Question: I have a method in my page view controller class thats meant to produce a set of numbers once, but instead it seems to fire twice for some reason? Can anyone tell me why its firing twice?
This is what the console fires

What is happening, why isnt it working like it should?
I want my page view controllers to loop as the user scrolls forward, while I have five different numbers that constantly go up at the same time but don't loop, they just infinitely increase.
Swipe Backwards method
'''
-(UIViewController *)pageViewController:(UIPageViewController *)pageViewController
viewControllerBeforeViewController:(UIViewController *)viewController
{
NSUInteger currentIndex = [myViewControllers indexOfObject:viewController];
swipeTotal = swipeTotal - 1;
if (swipeTotal > 4) {
firstFive = true;
// NSLog(@"First Five Passed");
}else{
firstFive = false;
// NSLog(@"First Five False");
}
// NSLog(@"Swipe Total is %d",swipeTotal);
if (currentIndex == 0) {
swipeContent1 = swipeTotal;
swipeContent2 = swipeTotal + 1;
swipeContent3 = swipeTotal + 2;
swipeContent4 = swipeTotal - 2;
swipeContent5 = swipeTotal - 1;
}
if (currentIndex == 1) {
swipeContent1 = swipeTotal - 1;
swipeContent2 = swipeTotal;
swipeContent3 = swipeTotal + 1;
swipeContent4 = swipeTotal + 2;
swipeContent5 = swipeTotal - 2;
}
if (currentIndex == 2) {
swipeContent1 = swipeTotal - 2;
swipeContent2 = swipeTotal - 1;
swipeContent3 = swipeTotal;
swipeContent4 = swipeTotal + 1;
swipeContent5 = swipeTotal + 2;
}
if (currentIndex == 3) {
swipeContent1 = swipeTotal + 2;
swipeContent2 = swipeTotal - 2;
swipeContent3 = swipeTotal - 1;
swipeContent4 = swipeTotal;
swipeContent5 = swipeTotal + 1;
}
if (currentIndex == 4) {
swipeContent1 = swipeTotal + 1;
swipeContent2 = swipeTotal + 2;
swipeContent3 = swipeTotal - 2;
swipeContent4 = swipeTotal - 1;
swipeContent5 = swipeTotal;
}
if (firstFive == true) {
if (currentIndex == 0) {
currentIndex = 4;
}else{
--currentIndex;
currentIndex = currentIndex % (myViewControllers.count);
}
}else{
if (currentIndex > 0)
{
return [myViewControllers objectAtIndex:currentIndex-1];
// return the previous viewcontroller
} else
{
return nil;
// do nothing
}
}
/*
content1 = [users objectAtIndex:swipeContent1];
content2 = [users objectAtIndex:swipeContent2];
content3 = [users objectAtIndex:swipeContent3];
content4 = [users objectAtIndex:swipeContent4];
content5 = [users objectAtIndex:swipeContent5]; */
NSLog(@"Content 1 = %d",swipeContent1);
NSLog(@"Content 2 = %d",swipeContent2);
NSLog(@"Content 3 = %d",swipeContent3);
NSLog(@"Content 4 = %d",swipeContent4);
NSLog(@"Content 5 = %d",swipeContent5);
return [myViewControllers objectAtIndex:currentIndex];
}
'''
Swipe forwards method
'''
-(UIViewController *)pageViewController:(UIPageViewController *)pageViewController
viewControllerAfterViewController:(UIViewController *)viewController
{
NSUInteger currentIndex = [myViewControllers indexOfObject:viewController];
if (swipeTotal > 4) {
firstFive = true;
// NSLog(@"First Five Passed");
}else{
firstFive = false;
// NSLog(@"First Five False");
}
// NSLog(@"Swipe Total is %d",swipeTotal);
++currentIndex;
currentIndex = currentIndex % (myViewControllers.count);
swipeTotal = swipeTotal + 1;
if (currentIndex == 0) {
swipeContent1 = swipeTotal;
swipeContent2 = swipeTotal + 1;
swipeContent3 = swipeTotal + 2;
swipeContent4 = swipeTotal - 2;
swipeContent5 = swipeTotal - 1;
} else if (currentIndex == 1) {
swipeContent1 = swipeTotal - 1;
swipeContent2 = swipeTotal;
swipeContent3 = swipeTotal + 1;
swipeContent4 = swipeTotal + 2;
swipeContent5 = swipeTotal - 2;
} else if (currentIndex == 2) {
swipeContent1 = swipeTotal - 2;
swipeContent2 = swipeTotal - 1;
swipeContent3 = swipeTotal;
swipeContent4 = swipeTotal + 1;
swipeContent5 = swipeTotal + 2;
} else if (currentIndex == 3) {
swipeContent1 = swipeTotal + 2;
swipeContent2 = swipeTotal - 2;
swipeContent3 = swipeTotal - 1;
swipeContent4 = swipeTotal;
swipeContent5 = swipeTotal + 1;
} else if (currentIndex == 4) {
swipeContent1 = swipeTotal + 1;
swipeContent2 = swipeTotal + 2;
swipeContent3 = swipeTotal - 2;
swipeContent4 = swipeTotal - 1;
swipeContent5 = swipeTotal;
}
NSLog(@"Content 1 = %d",swipeContent1);
NSLog(@"Content 2 = %d",swipeContent2);
NSLog(@"Content 3 = %d",swipeContent3);
NSLog(@"Content 4 = %d",swipeContent4);
NSLog(@"Content 5 = %d",swipeContent5);
return [myViewControllers objectAtIndex:currentIndex];
}
'''
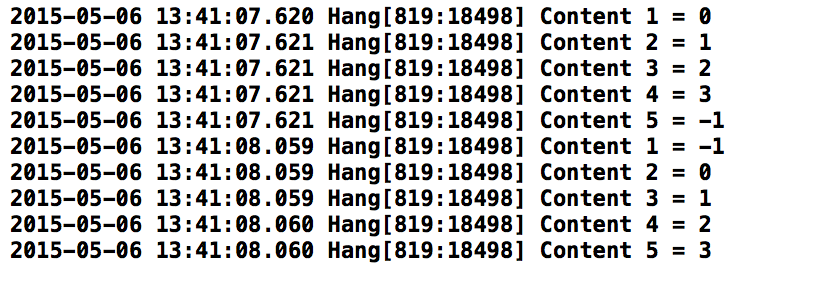
Answer: I think that your 'UIPageViewController' need 3 controllers (in general) to be able to display its content correctly:
1. the main visible controller
2. the previous one
3. the next one
for this previous and next one to be partially visible when your scroll partially your controller.
So your 2 methods are not called each for a swipe direction, but are called each time when you scroll your controller. And so your swipe content is evaluated twice.